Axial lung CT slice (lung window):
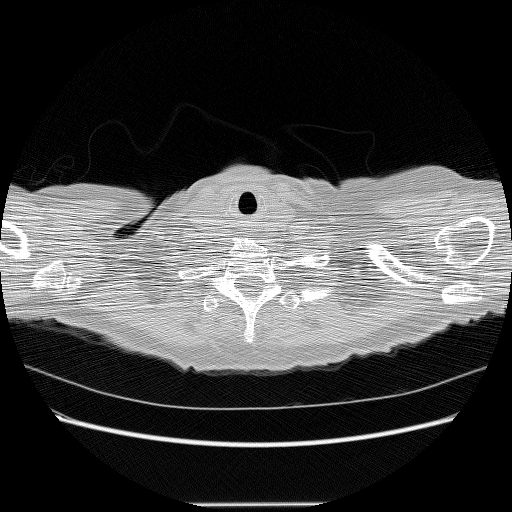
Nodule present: no